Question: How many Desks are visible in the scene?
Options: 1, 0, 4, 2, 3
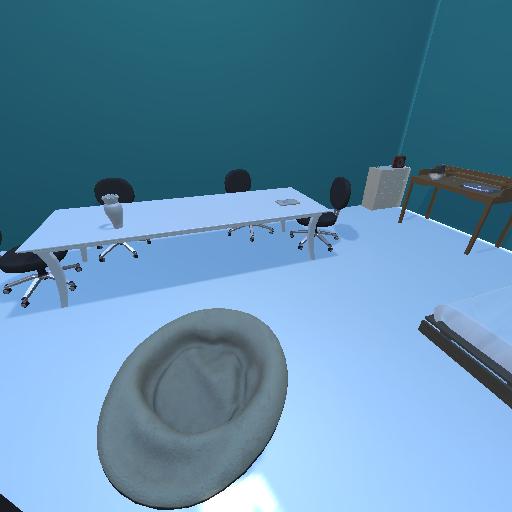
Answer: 1